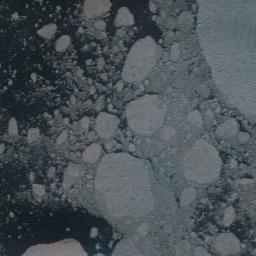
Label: sea_ice